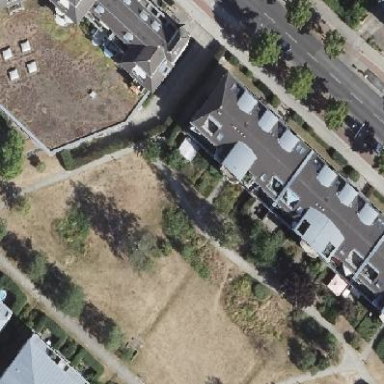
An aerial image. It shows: Building with hipped roof shape.